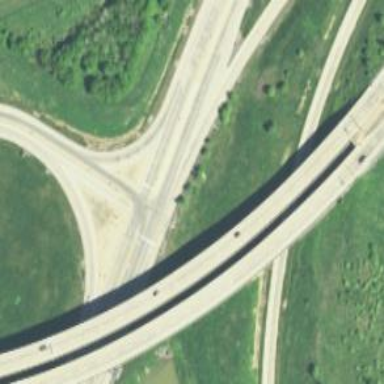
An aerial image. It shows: Secondary road designated as expressway.